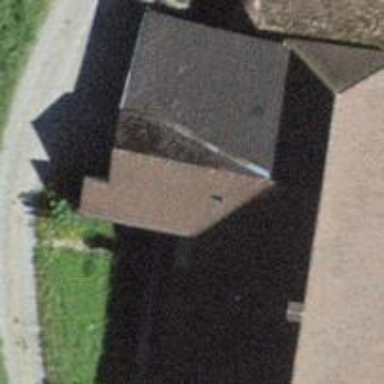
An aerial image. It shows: Farm building.